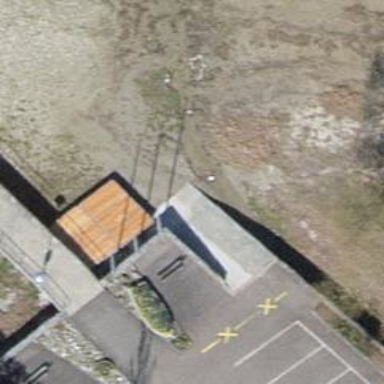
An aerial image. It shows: Flagpole structure.